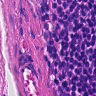
Metastatic tissue present: no